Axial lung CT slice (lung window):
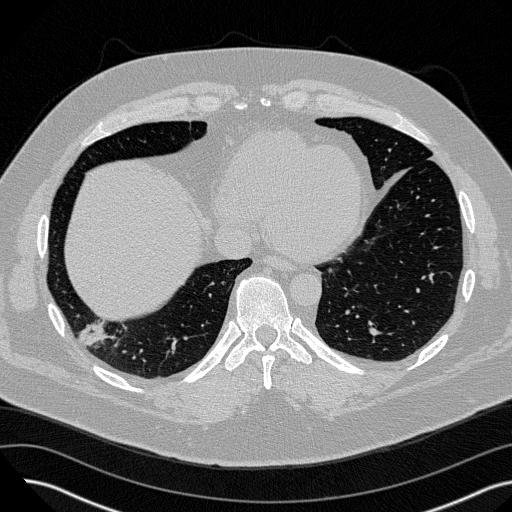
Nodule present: no